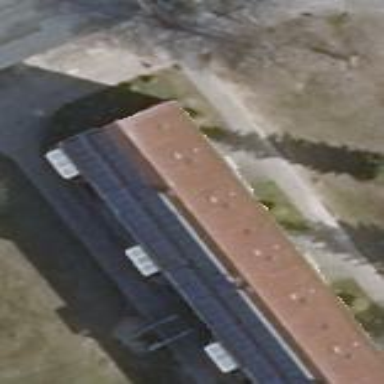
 where the roof is oriented across the building. The roof is adorned with red color."